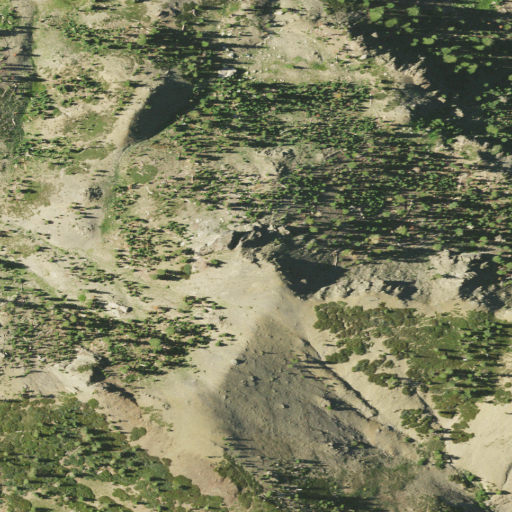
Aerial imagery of ridge(s) in California named Hammerhorn Ridge containing grassland, shrub, low intensity development, open development, medium intensity development, and evergreen forest